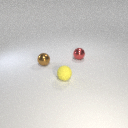
small brown metal sphere in front of small red metal sphere